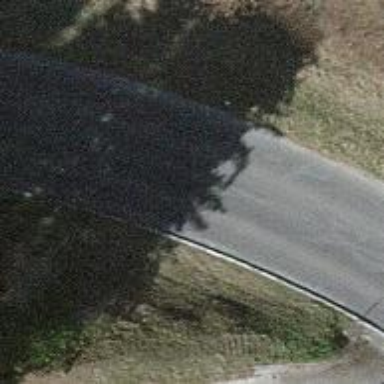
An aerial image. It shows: Tertiary road.